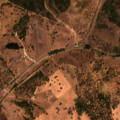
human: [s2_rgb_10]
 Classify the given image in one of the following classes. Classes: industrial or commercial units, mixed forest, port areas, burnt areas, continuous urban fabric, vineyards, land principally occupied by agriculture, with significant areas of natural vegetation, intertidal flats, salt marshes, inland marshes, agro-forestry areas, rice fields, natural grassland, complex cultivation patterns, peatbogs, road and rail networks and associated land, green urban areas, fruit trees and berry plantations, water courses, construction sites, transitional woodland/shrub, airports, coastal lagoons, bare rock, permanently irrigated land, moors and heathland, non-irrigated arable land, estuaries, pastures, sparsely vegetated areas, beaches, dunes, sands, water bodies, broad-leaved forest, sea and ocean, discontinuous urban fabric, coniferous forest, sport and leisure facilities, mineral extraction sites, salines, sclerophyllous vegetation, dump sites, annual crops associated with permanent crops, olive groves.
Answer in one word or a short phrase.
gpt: non-irrigated arable land, pastures, agro-forestry areas, broad-leaved forest, transitional woodland/shrub